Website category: restaurant
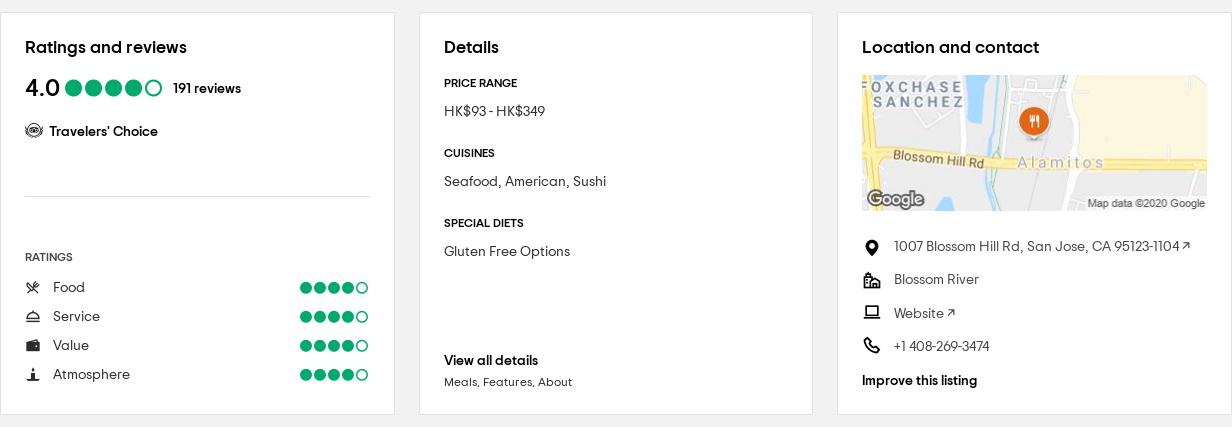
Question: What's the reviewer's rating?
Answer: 4.0

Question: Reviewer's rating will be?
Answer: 4.0

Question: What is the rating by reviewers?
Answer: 4.0

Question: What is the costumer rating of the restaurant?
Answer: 4.0

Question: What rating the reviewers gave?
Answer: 4.0

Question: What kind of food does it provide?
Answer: Seafood, American, Sushi

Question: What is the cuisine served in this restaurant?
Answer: Seafood, American, Sushi

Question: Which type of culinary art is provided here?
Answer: Seafood, American, Sushi

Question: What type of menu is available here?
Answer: Seafood, American, Sushi

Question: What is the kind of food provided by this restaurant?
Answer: Seafood, American, Sushi

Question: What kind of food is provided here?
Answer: Seafood, American, Sushi

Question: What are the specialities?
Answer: Seafood, American, Sushi

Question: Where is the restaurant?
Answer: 1007 Blossom Hill Rd, San Jose, CA 95123-1104

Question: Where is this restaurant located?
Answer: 1007 Blossom Hill Rd, San Jose, CA 95123-1104

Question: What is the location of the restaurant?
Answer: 1007 Blossom Hill Rd, San Jose, CA 95123-1104

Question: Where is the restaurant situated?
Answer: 1007 Blossom Hill Rd, San Jose, CA 95123-1104

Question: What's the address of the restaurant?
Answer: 1007 Blossom Hill Rd, San Jose, CA 95123-1104

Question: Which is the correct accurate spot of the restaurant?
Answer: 1007 Blossom Hill Rd, San Jose, CA 95123-1104

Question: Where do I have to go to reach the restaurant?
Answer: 1007 Blossom Hill Rd, San Jose, CA 95123-1104

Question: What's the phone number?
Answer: +1 408-269-3474

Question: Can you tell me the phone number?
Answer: +1 408-269-3474

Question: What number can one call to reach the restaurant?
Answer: +1 408-269-3474

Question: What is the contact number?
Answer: +1 408-269-3474

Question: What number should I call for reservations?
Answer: +1 408-269-3474

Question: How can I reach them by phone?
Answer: +1 408-269-3474